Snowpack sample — Loveland Pass, Silver Plume, Colorado, USA (12/14/25, 10:50 AM MST)
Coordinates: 39.664, -105.882
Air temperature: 36 °F
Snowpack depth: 67 cm
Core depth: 20 cm
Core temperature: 46.4 °F
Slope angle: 6°, slope face: 326°
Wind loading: low
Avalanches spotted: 0
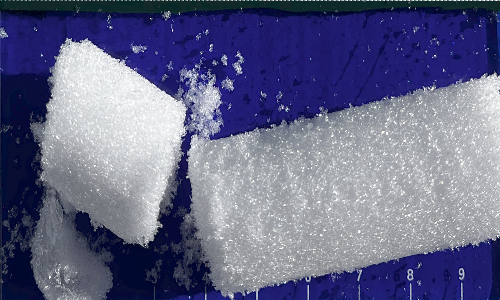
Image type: core
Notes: No avalanches spotted, very late start to the season with minimal snowpack